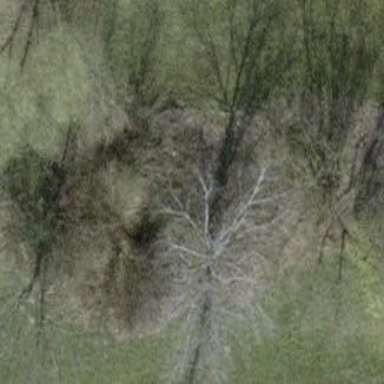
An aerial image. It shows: Patch of scrub vegetation.